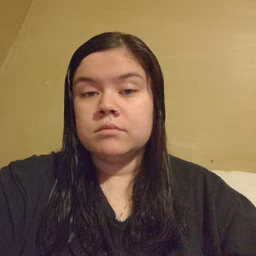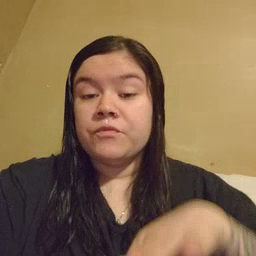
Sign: find